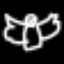
Label: angel